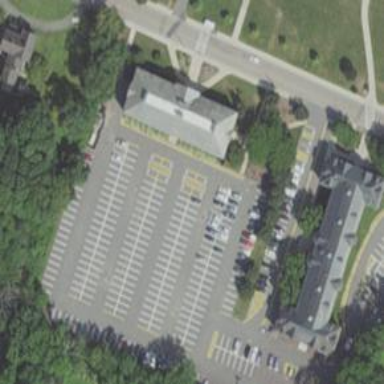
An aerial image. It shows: Parking space.